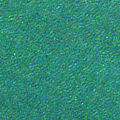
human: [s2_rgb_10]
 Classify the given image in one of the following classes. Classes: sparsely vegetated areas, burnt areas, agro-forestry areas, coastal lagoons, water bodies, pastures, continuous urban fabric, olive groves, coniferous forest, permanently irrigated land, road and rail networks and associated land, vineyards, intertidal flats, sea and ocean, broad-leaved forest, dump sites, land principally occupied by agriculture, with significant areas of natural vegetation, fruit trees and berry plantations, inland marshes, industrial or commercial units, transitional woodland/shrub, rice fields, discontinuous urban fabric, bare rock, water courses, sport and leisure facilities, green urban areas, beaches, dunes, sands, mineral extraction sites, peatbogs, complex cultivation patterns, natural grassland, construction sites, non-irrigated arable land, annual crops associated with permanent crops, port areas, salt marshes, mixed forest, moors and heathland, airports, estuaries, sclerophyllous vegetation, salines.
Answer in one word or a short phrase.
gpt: sea and ocean